Field crop: maize
Growth stage: 2
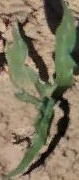
Species: maize